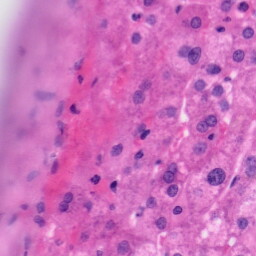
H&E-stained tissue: Liver